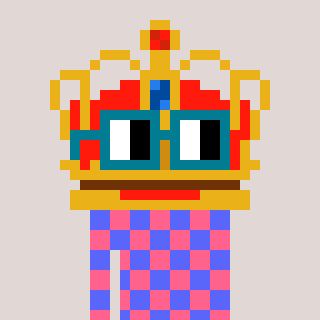
a pixel art character with square dark green glasses, a crown-shaped head and a purple-colored body on a warm background